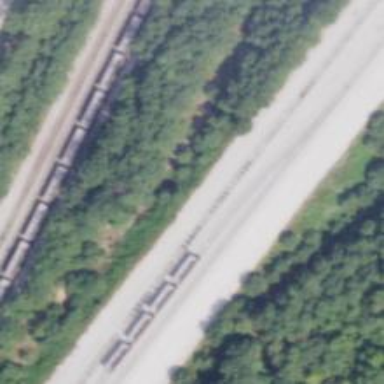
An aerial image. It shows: Rail spur service.